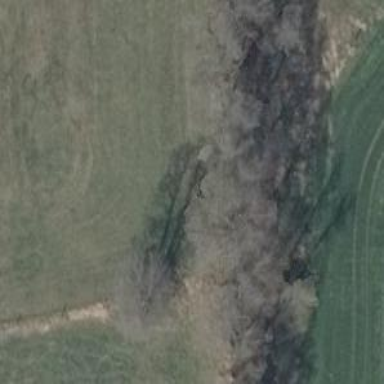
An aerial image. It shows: Hunting stand.